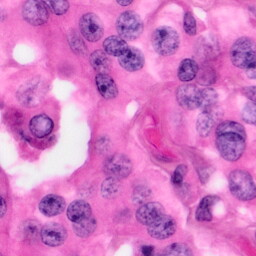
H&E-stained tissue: Pancreatic